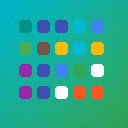
Screen state: on